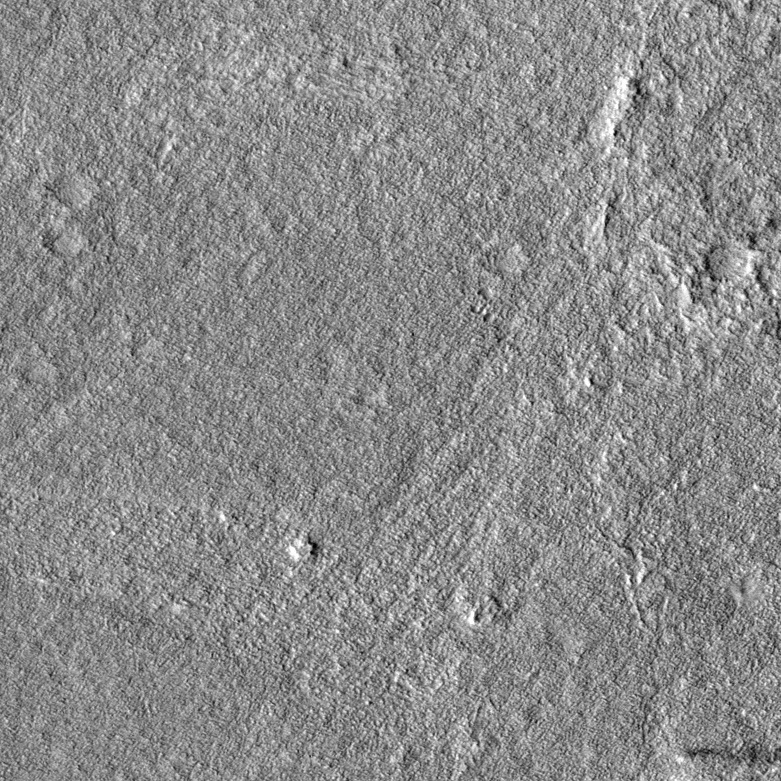
Label: dustdevil